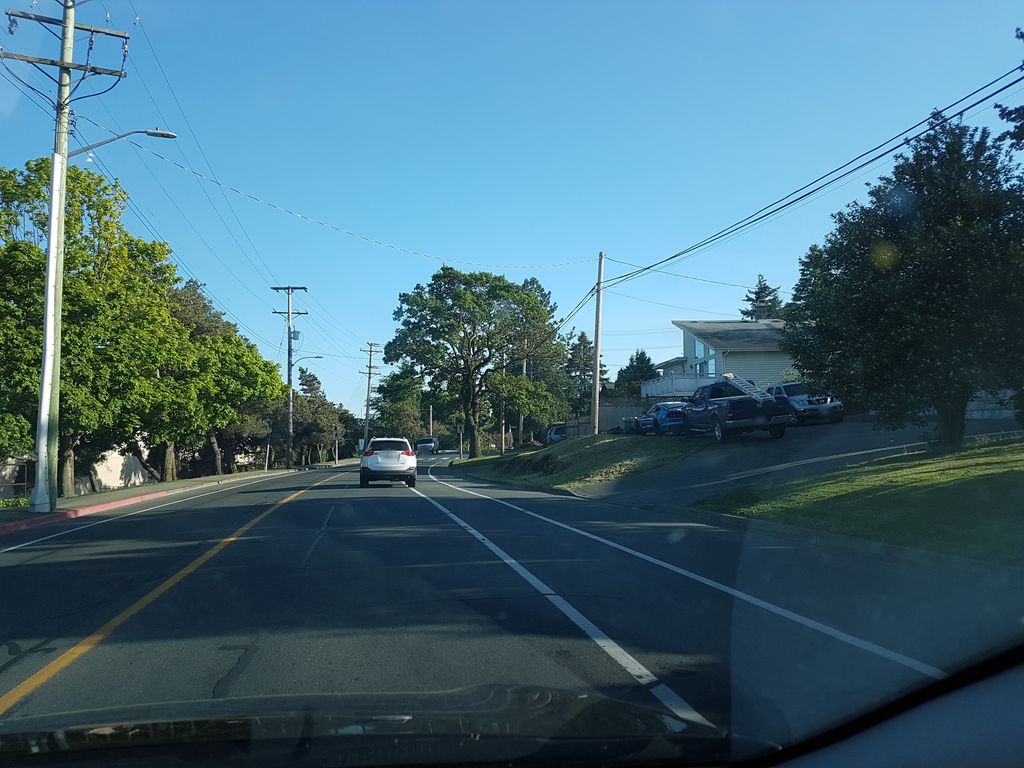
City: victoria